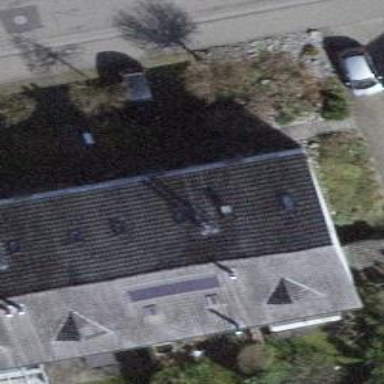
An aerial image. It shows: Semidetached house.